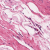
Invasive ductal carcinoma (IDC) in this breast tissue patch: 0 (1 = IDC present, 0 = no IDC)